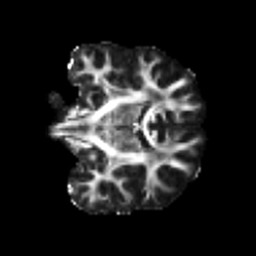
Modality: FA
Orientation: coronal
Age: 35
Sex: male
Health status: healthy
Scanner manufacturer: siemens
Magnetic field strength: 3 T
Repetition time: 3.6 s
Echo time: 0.092 s